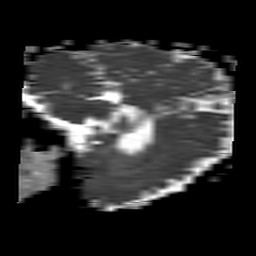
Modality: ADC
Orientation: sagittal
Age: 41
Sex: female
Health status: ill
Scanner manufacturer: philips
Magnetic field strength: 3 T
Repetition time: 3.8 s
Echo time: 0.09 s